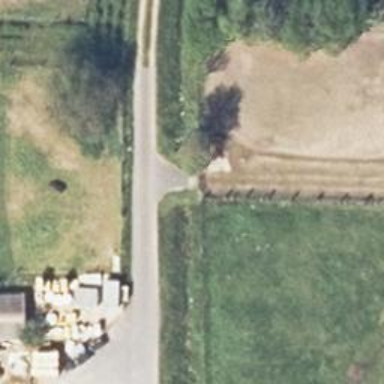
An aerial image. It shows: Driveway made of ground surface.